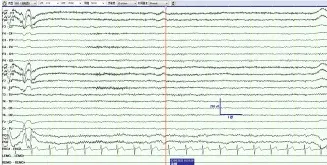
The EMG and EEG features of VEEG in the new case. (A) The feature of EEG and EMG in awake.
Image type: electrography (eeg)